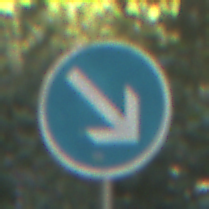
Verkehrszeichen: VorgeschriebeneVorbeifahrtRechts
Umgebung: Outdoor, Nature
Tageszeit: MorningAfternoon
Wetter: Clear
Licht: Natural
Jahreszeit: NotSpecified
Kontrast: LowContrast